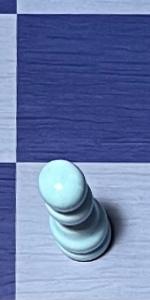
Label: Pawn_White